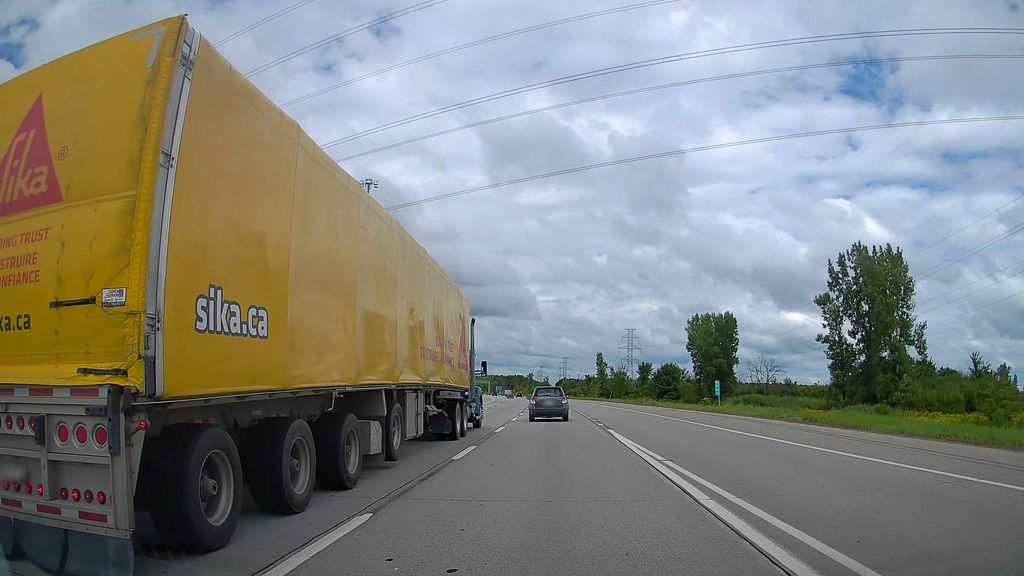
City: montreal